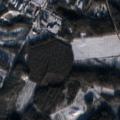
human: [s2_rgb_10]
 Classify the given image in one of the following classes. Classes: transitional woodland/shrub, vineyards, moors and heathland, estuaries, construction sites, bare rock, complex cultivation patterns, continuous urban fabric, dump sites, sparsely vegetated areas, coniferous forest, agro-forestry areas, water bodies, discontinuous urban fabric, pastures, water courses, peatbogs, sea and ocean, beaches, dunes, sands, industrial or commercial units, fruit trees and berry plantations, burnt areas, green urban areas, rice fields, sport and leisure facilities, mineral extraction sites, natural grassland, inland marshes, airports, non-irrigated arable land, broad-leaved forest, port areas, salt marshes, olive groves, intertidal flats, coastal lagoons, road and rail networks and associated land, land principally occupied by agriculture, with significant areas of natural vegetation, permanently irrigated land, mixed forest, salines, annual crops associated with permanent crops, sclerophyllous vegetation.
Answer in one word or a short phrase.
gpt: industrial or commercial units, coniferous forest, mixed forest, transitional woodland/shrub